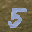
Label: 5